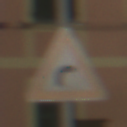
Verkehrszeichen: KurveRechts
Umgebung: Outdoor, Urban
Tageszeit: Night
Wetter: PartlyCloudy
Licht: Artificial
Jahreszeit: NotSpecified
Kontrast: HighContrast